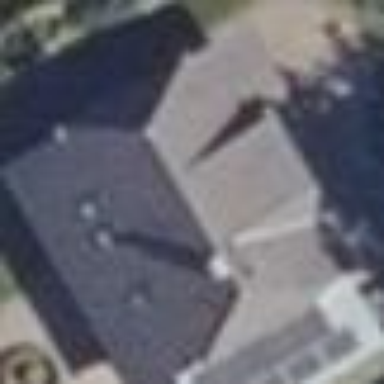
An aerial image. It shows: Simple house.